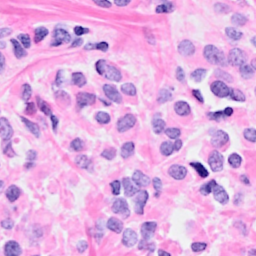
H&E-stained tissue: Breast